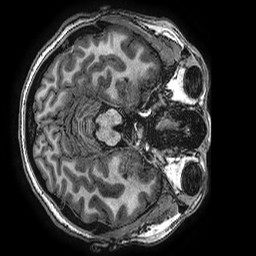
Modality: T1w
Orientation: axial
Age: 15
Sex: female
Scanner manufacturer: ge
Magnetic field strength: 3 T
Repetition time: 0.00766 s
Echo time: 0.003476 s